Interaction volume radius: 5 \u00c5
Interaction volume height: 20 \u00c5
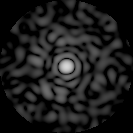
Disorder parameter: 0.8282